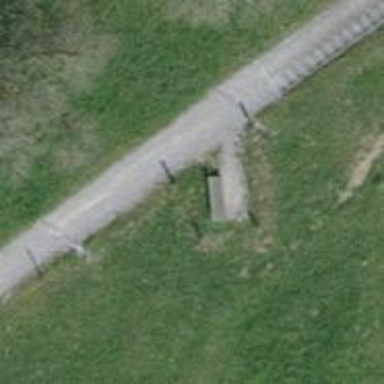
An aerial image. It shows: Bench for seating.